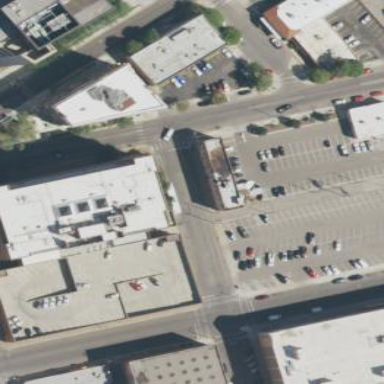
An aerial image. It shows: Public building.